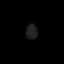
Tissue: skin
Cell type: Epithelial cells
Senescence score: 0.2812
Nuclear area (px): 172
Mean DAPI intensity: 31.523